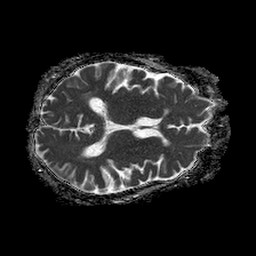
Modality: ADC
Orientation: axial
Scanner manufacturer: philips
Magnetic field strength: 1.5 T
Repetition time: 4.6 s
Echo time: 0.08631 s